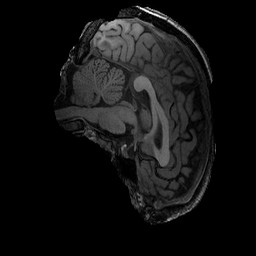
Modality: T1w
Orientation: sagittal
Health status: ill
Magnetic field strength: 3 T